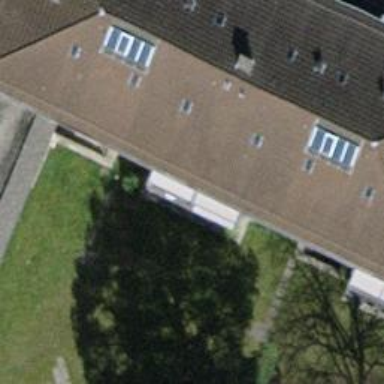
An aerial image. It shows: Building with hipped roof.